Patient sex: F
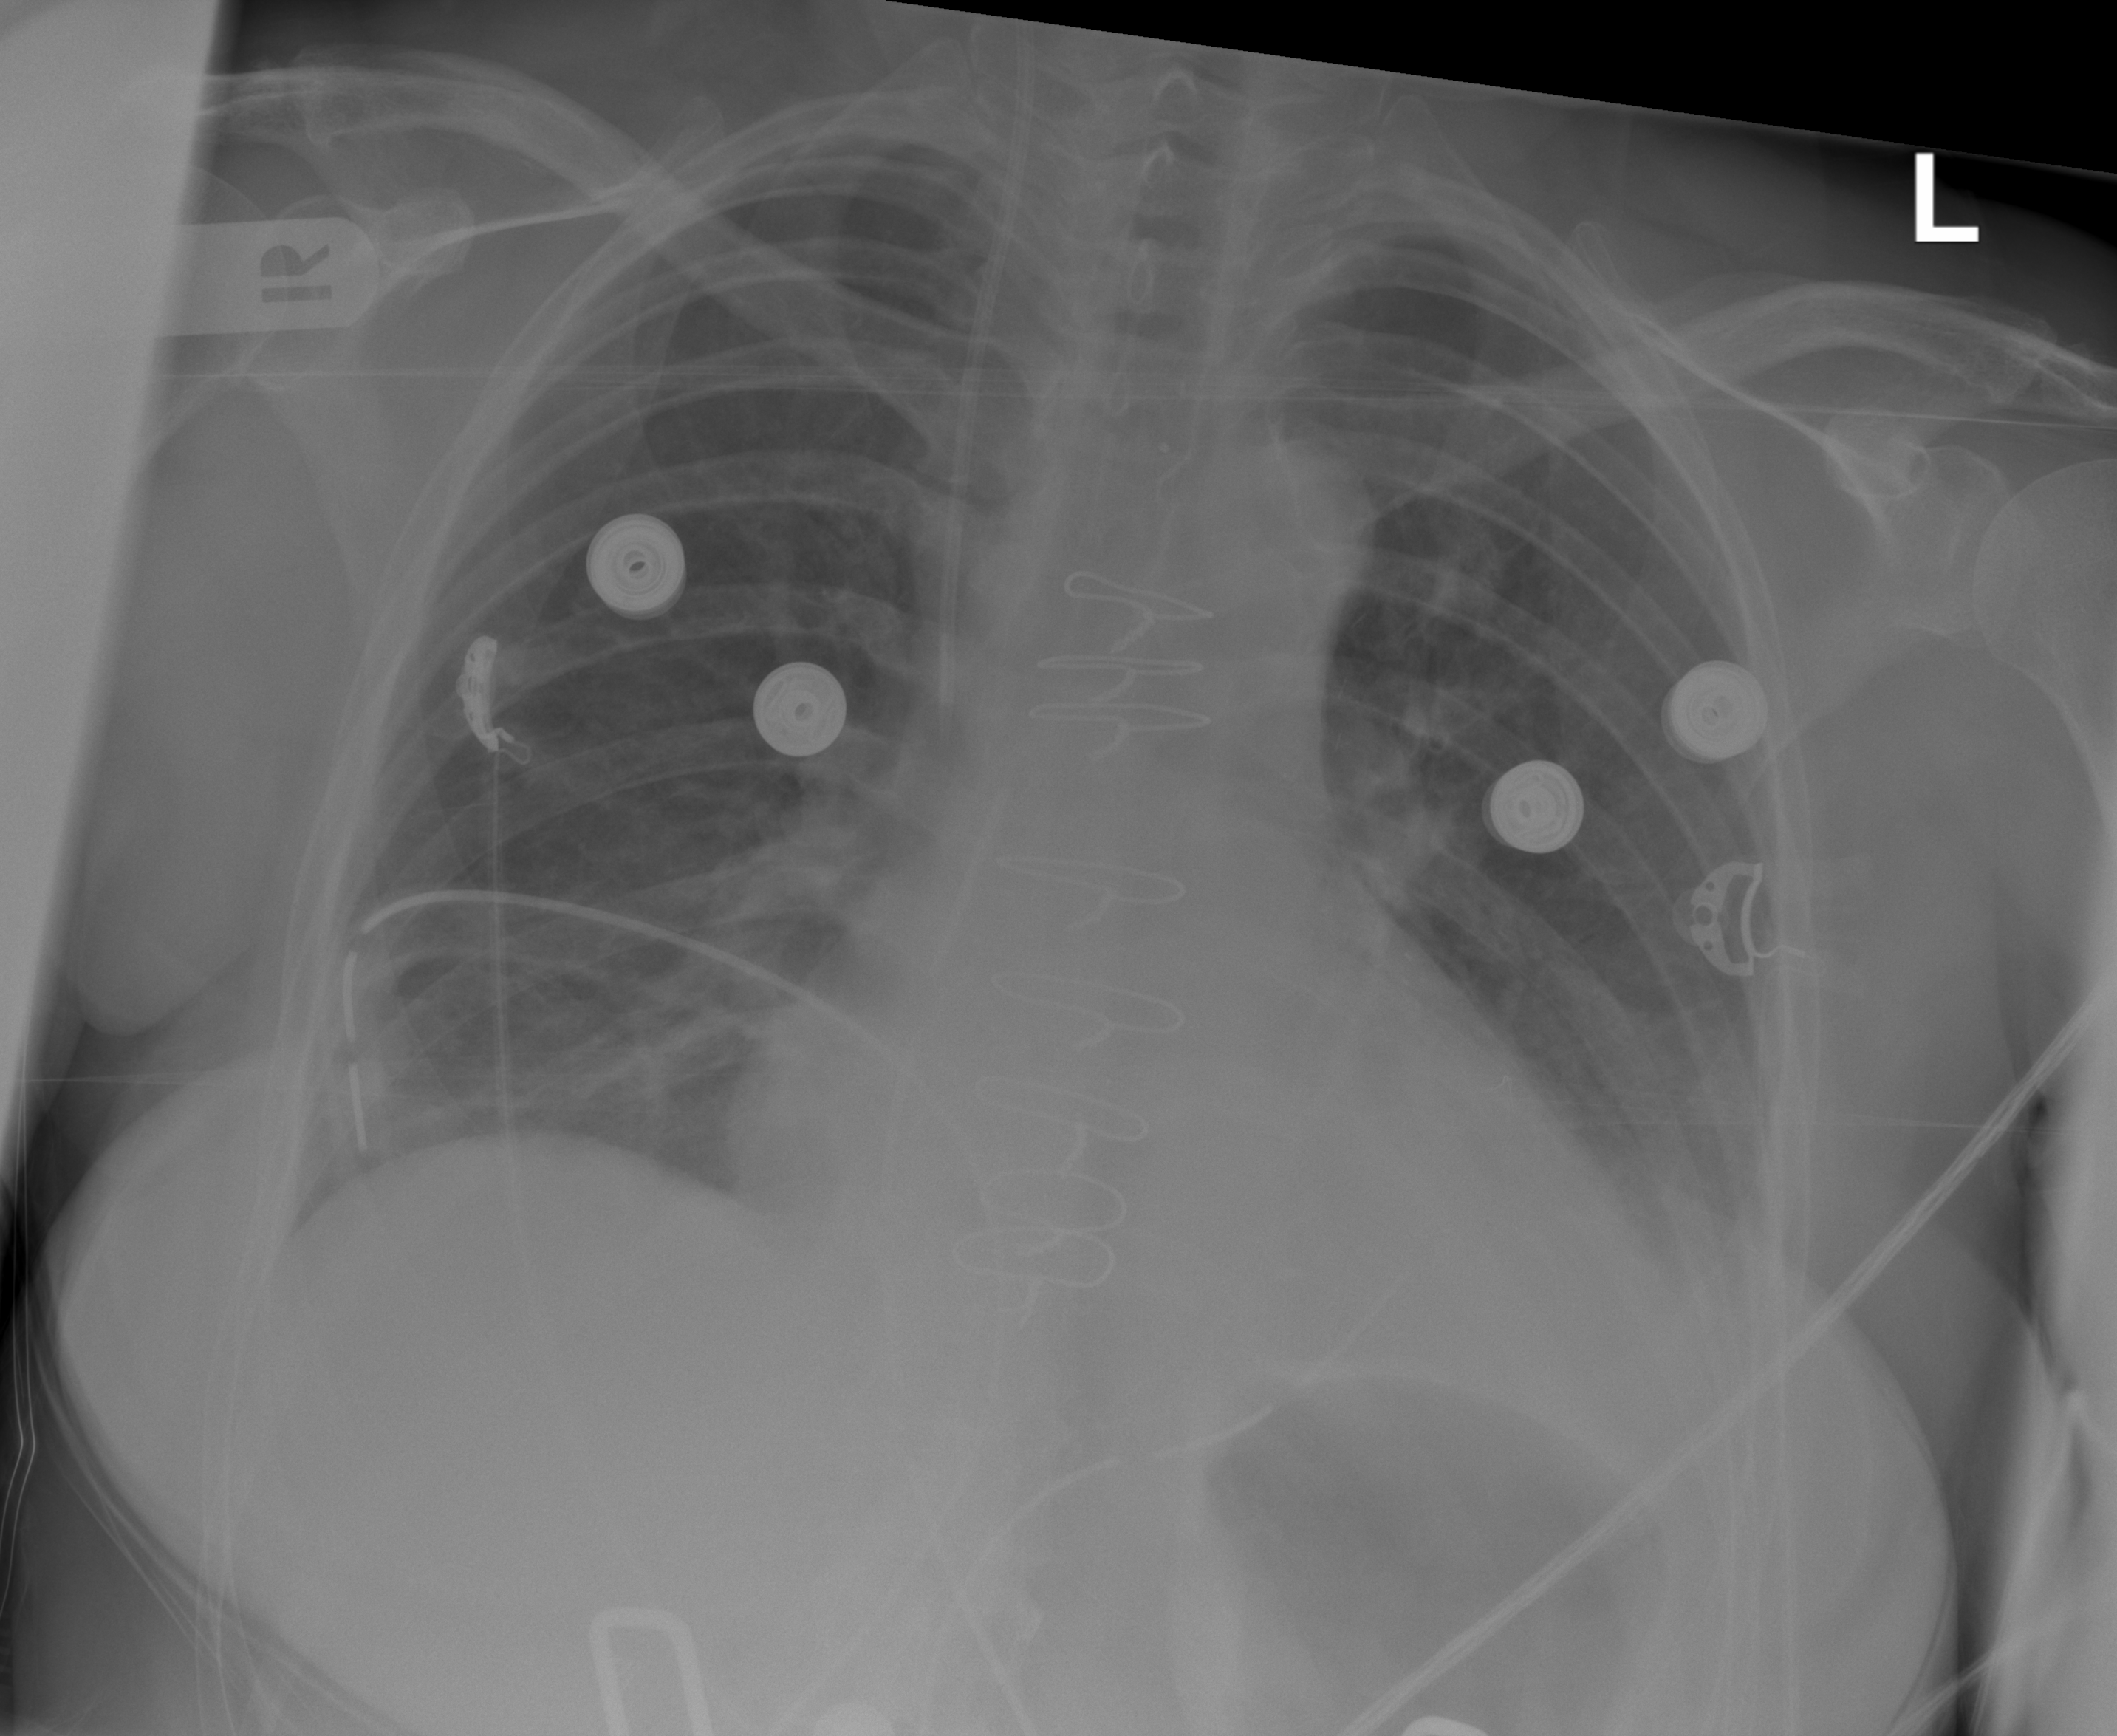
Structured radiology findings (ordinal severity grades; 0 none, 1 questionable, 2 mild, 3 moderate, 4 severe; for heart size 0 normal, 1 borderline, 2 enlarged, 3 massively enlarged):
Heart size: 1
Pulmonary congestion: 1
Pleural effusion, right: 0
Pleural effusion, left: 2
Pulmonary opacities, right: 0
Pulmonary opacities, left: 0
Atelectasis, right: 2
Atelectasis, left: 2